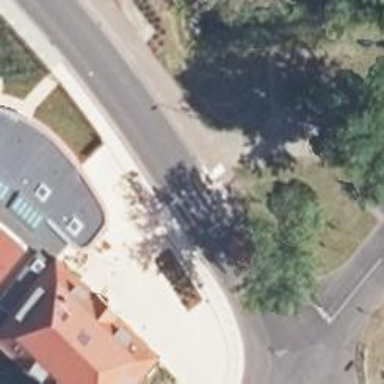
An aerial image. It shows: Uncontrolled zebra crossing on the road.